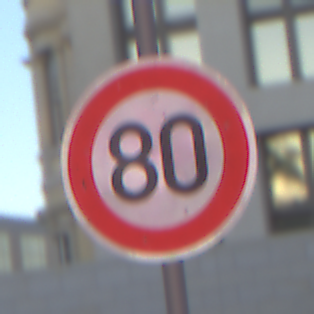
Verkehrszeichen: Geschwindigkeit80
Umgebung: Outdoor, Urban
Tageszeit: SunriseSunset
Wetter: Clear
Licht: Natural
Jahreszeit: NotSpecified
Kontrast: LowContrast